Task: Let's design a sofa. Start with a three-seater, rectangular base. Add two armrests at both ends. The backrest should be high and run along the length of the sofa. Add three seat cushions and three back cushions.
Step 422:
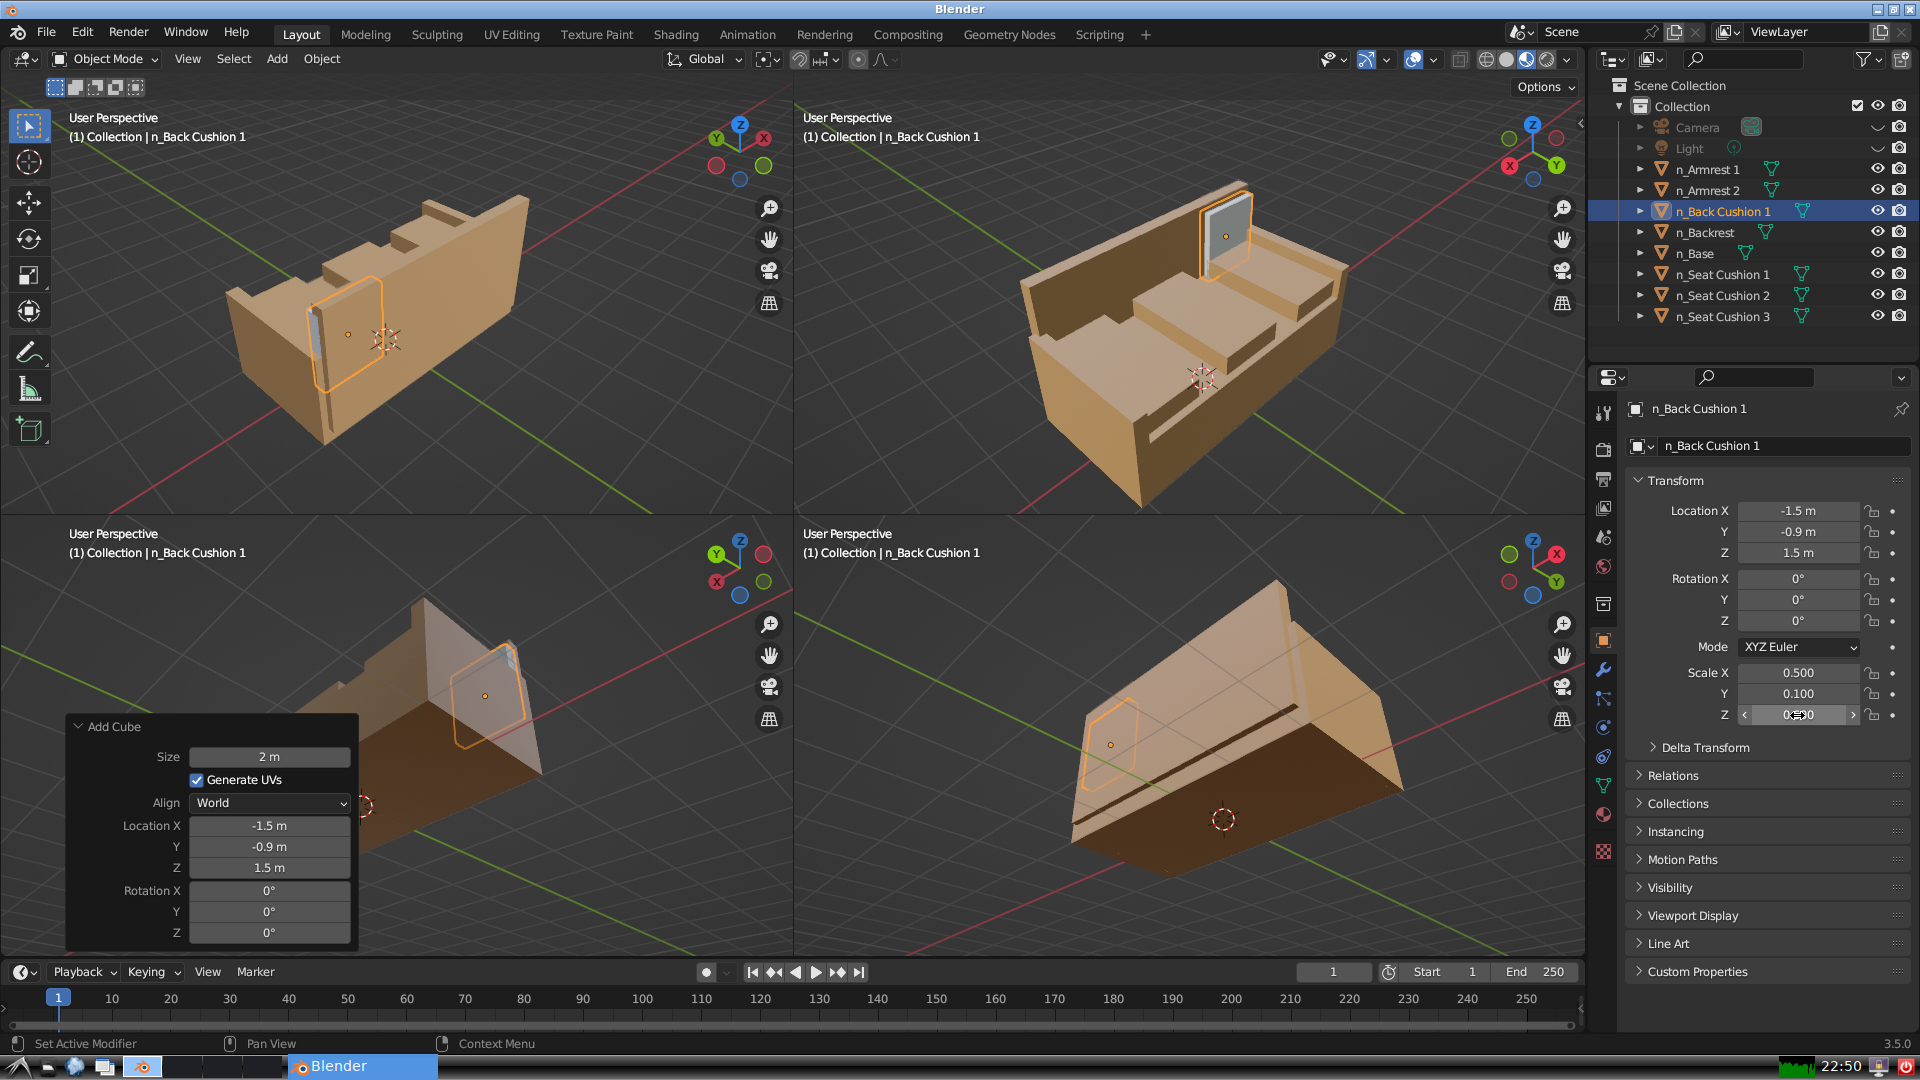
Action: {"mouse_move": [960, 540]}